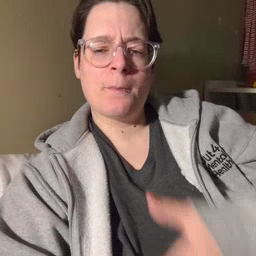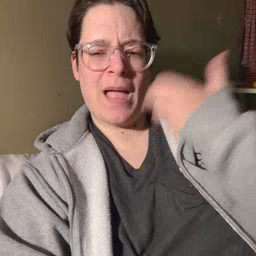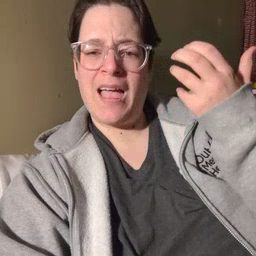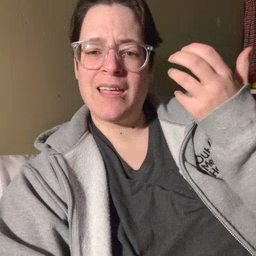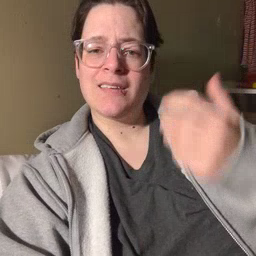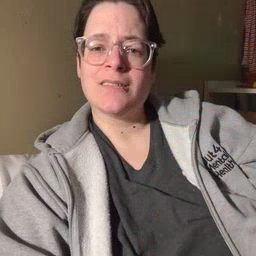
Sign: mad